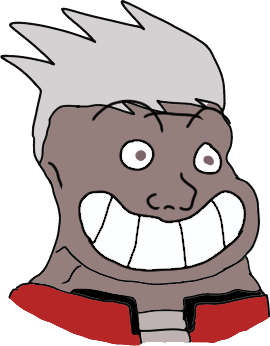
Label: 5_Soyjak